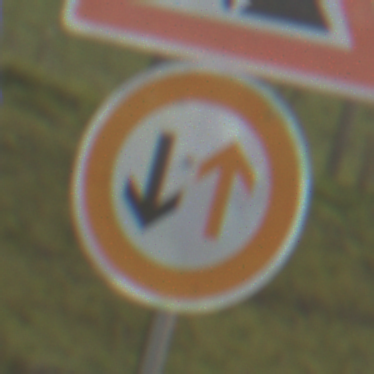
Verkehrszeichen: VorrangDesGegenverkehrs
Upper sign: Arbeitsstelle
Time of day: SunriseSunset
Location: Outdoor (Nature)
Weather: PartlyCloudy
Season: NotSpecified
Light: Natural